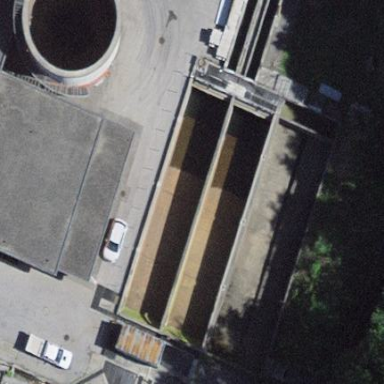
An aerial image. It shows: Body of wastewater.